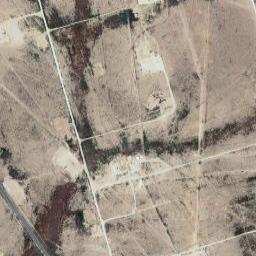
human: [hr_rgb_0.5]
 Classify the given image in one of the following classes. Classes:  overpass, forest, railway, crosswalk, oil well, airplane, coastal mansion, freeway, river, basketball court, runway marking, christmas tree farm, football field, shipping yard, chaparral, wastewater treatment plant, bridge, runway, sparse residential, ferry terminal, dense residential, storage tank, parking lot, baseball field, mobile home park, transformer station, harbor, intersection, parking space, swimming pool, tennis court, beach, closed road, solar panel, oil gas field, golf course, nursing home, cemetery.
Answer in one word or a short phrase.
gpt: oil gas field